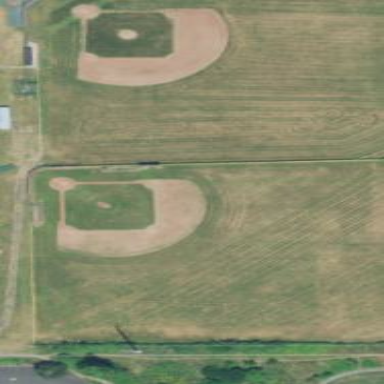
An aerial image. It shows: Baseball pitch for leisure land.